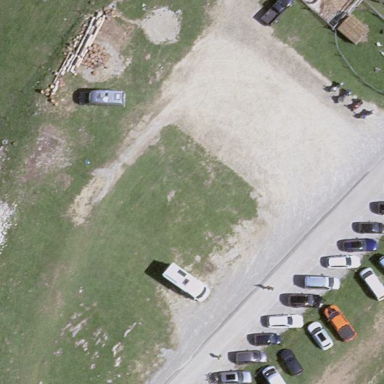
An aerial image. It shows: Parking area covered with grass.